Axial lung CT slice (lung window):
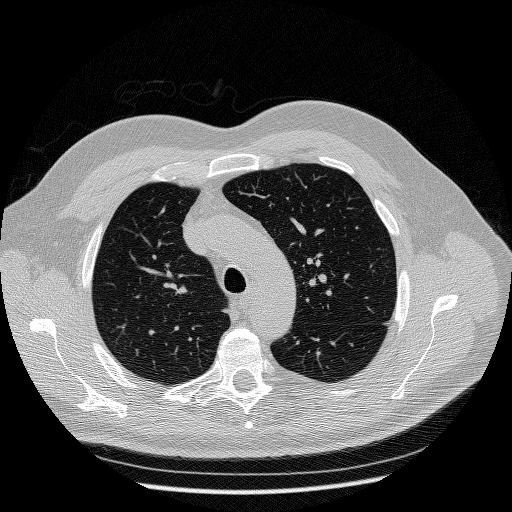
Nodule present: no